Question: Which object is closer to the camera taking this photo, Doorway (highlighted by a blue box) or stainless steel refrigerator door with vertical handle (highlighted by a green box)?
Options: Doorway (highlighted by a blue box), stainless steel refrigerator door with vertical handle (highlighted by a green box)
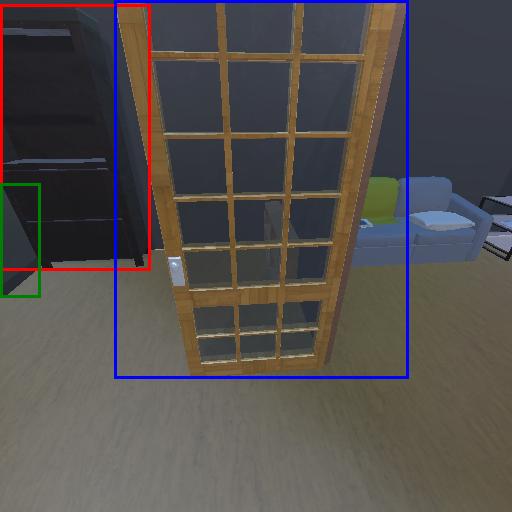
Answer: Doorway (highlighted by a blue box)